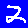
Digit: 2